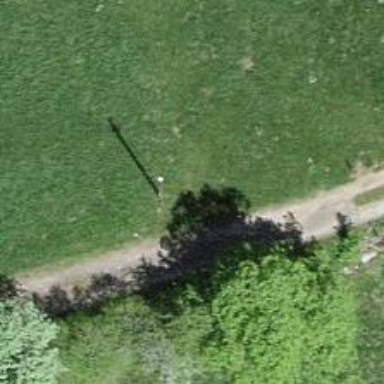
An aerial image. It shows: Power pole.